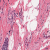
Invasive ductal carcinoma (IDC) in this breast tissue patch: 0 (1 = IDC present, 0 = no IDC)